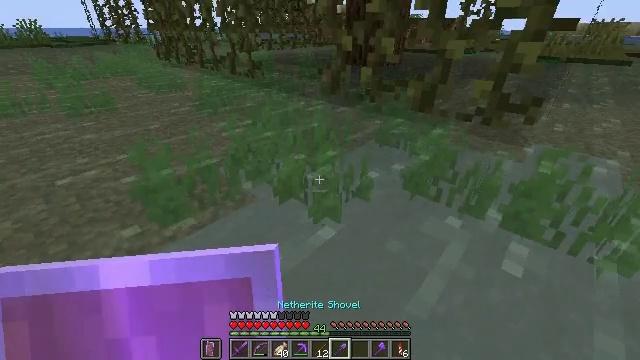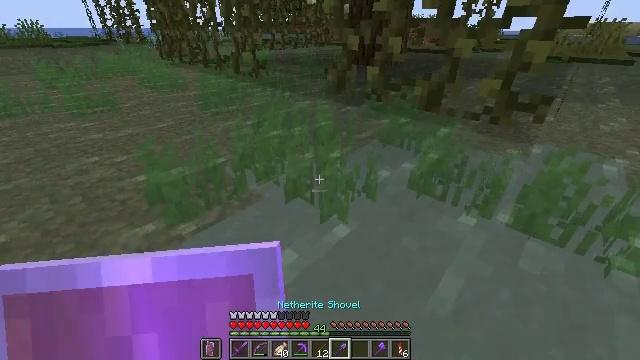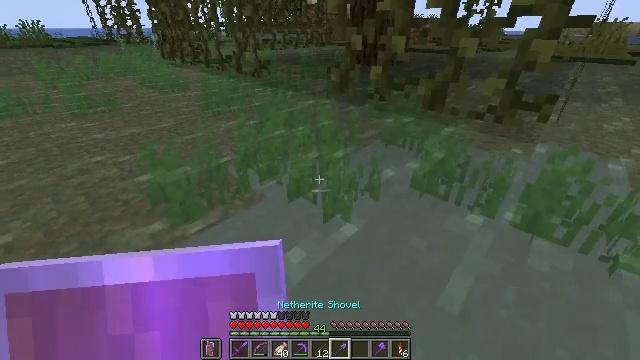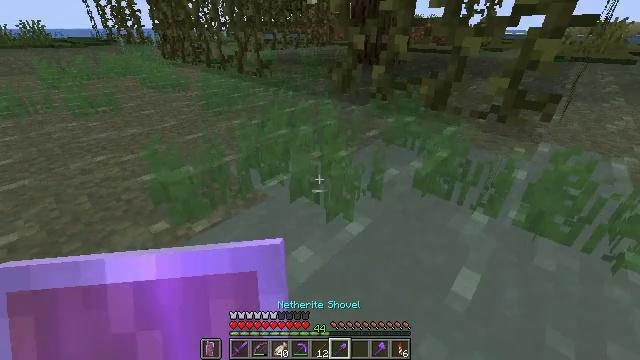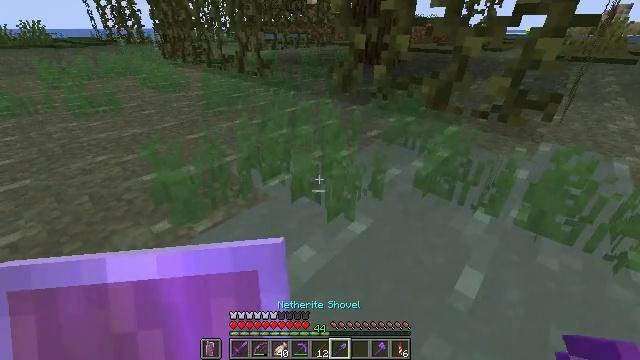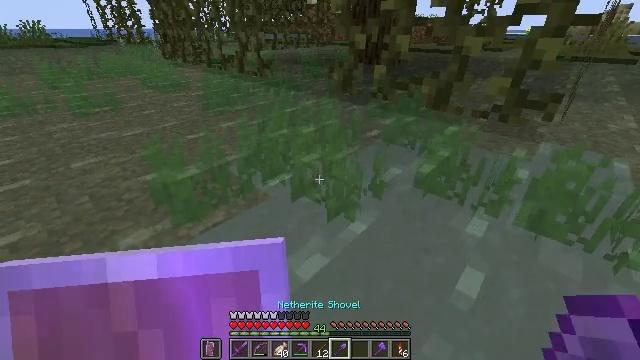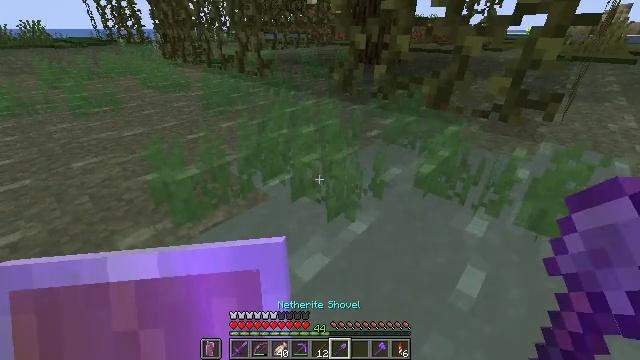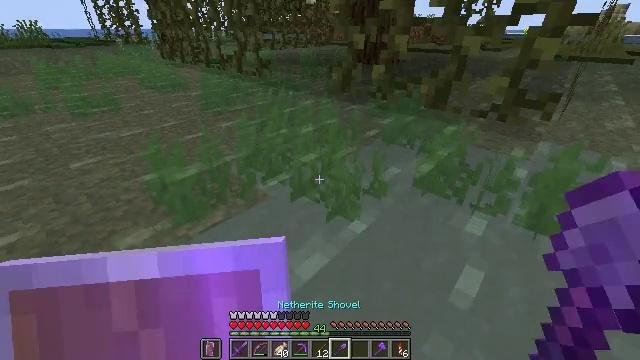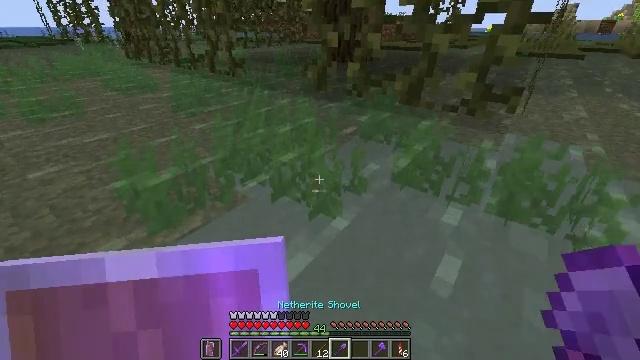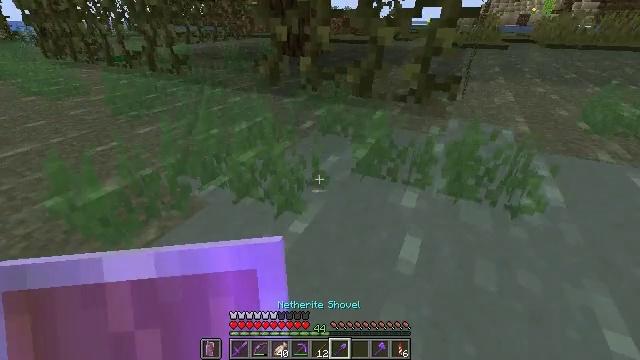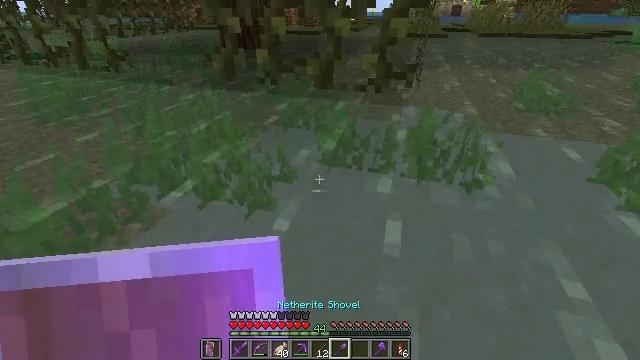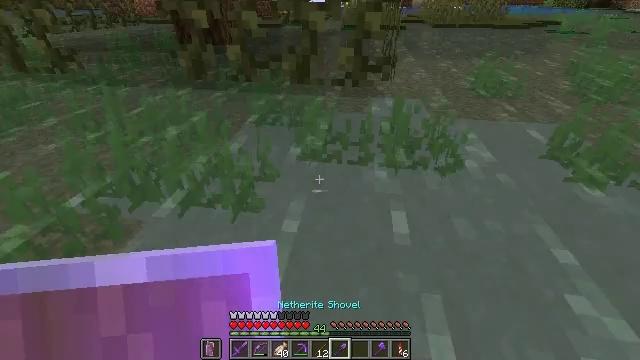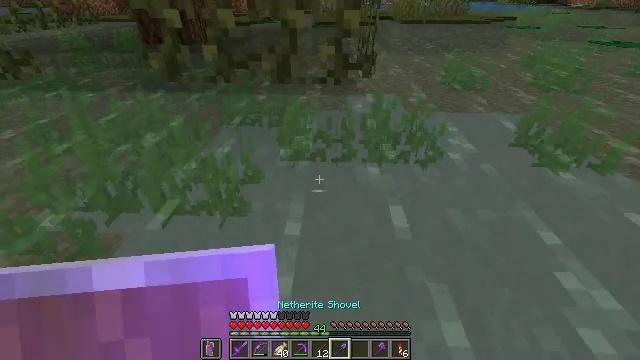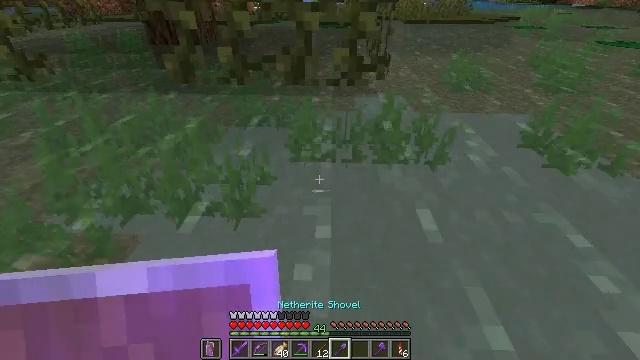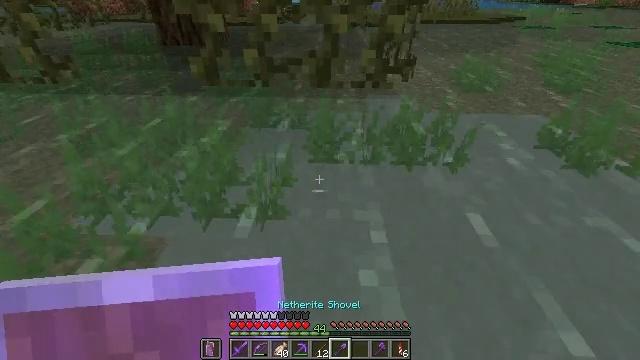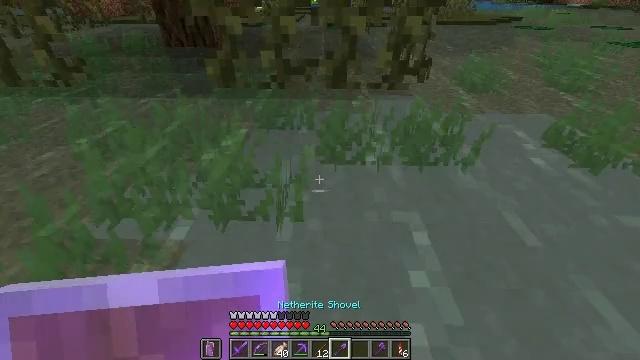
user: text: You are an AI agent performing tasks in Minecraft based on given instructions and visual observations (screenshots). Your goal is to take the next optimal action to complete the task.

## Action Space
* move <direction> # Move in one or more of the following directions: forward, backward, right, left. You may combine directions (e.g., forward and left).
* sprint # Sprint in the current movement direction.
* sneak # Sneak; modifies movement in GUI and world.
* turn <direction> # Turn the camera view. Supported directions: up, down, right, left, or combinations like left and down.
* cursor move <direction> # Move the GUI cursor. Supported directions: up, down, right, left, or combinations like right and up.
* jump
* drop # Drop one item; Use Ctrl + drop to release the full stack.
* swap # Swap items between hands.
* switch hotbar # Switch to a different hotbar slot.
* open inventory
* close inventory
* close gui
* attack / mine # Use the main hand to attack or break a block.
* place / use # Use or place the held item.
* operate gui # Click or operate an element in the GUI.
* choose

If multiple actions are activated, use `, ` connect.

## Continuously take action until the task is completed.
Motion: motion action
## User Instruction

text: Collect clay by holding down the left mouse button.
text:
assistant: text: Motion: no_op
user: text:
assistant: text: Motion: no_op
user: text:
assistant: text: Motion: no_op
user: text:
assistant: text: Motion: no_op
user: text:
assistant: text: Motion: no_op
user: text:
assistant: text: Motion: no_op
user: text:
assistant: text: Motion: no_op
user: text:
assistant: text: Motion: turn right
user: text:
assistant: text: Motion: turn right and down
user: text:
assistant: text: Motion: move left, turn right and down
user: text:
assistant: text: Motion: move left, turn right and down
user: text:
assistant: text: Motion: move left, turn right
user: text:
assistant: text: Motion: move left
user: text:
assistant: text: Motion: move left
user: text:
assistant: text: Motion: move left
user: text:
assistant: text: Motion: move back and move left, turn right
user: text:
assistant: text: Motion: move back and move left, turn right and up
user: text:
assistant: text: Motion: move back and move left, turn right
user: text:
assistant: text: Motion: move back and move left, turn right
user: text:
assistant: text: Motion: move back and move left, turn right
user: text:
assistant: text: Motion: move back and move left, turn right
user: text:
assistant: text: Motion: move back and move left, turn right
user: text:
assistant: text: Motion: move back and move left, turn right
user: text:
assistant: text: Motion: move left, turn right
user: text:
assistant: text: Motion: turn right
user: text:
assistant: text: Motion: turn right
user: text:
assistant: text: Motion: turn right
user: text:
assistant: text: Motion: turn right
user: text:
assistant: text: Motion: no_op
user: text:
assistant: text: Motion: no_op